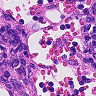
Metastatic tissue present: no